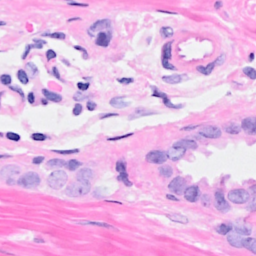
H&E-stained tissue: Breast